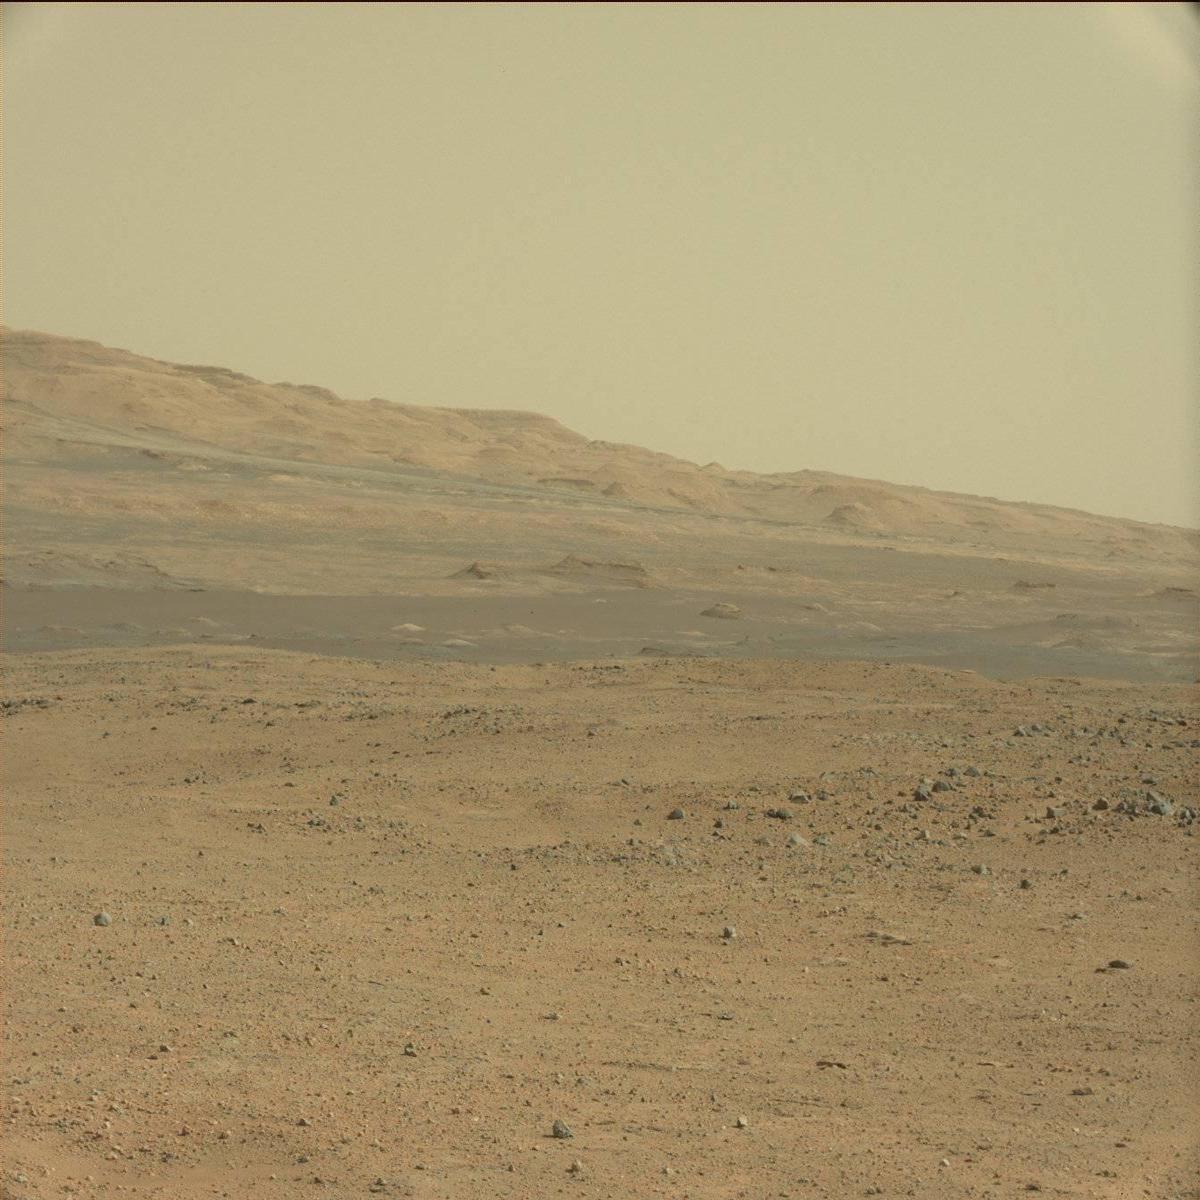
Terrain classes present: Bedrock, Ridge, Sand / Soil, Sky